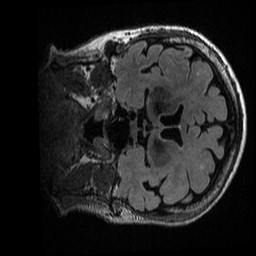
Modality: T2w
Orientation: coronal
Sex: female
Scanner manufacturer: ge
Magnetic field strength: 3 T
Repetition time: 6 s
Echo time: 0.1256 s